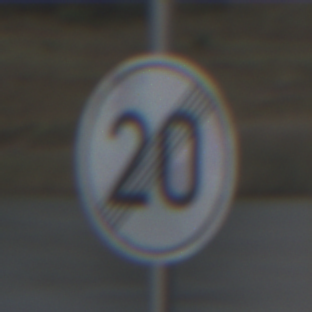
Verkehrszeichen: EndeGeschwindigkeit20
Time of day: SunriseSunset
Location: Outdoor (RoadRail)
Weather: PartlyCloudy
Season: NotSpecified
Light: Natural